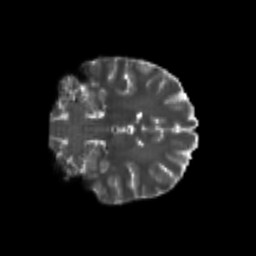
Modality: T2w
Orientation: coronal
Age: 24
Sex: female
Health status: healthy
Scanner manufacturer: philips
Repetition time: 7.395 s
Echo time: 0.08599 s